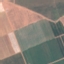
Land use / land cover class: PermanentCrop